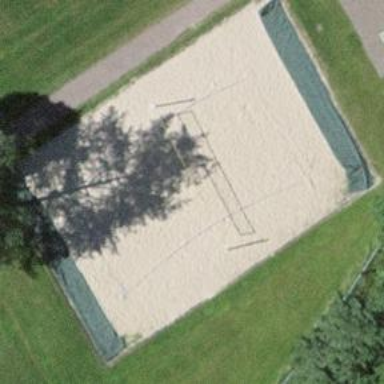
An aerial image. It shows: Beach volleyball court.